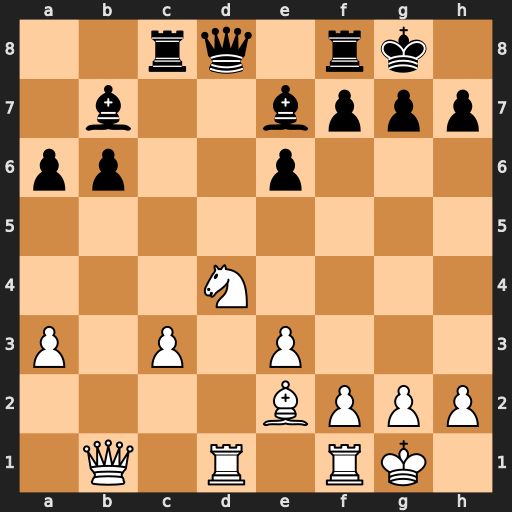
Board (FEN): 2rq1rk1/1b2bppp/pp2p3/8/3N4/P1P1P3/4BPPP/1Q1R1RK1
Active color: w
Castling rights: -
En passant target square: -
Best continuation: Nxe6 fxe6 Rxd8